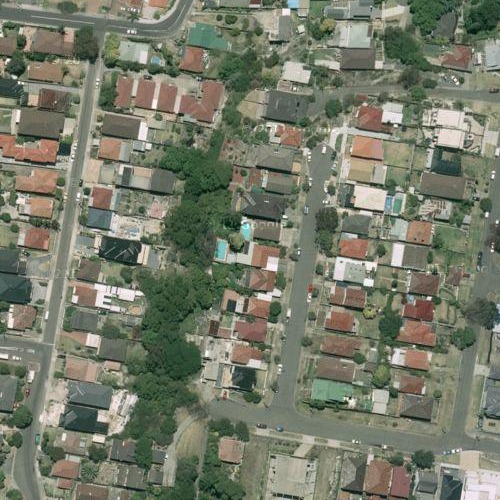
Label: sydney